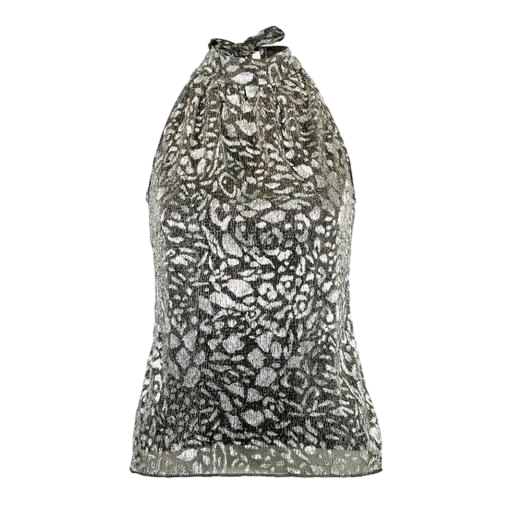
high-neck top, gold high-neck top, silver high neck jersey top, white background